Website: lowes
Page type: cart
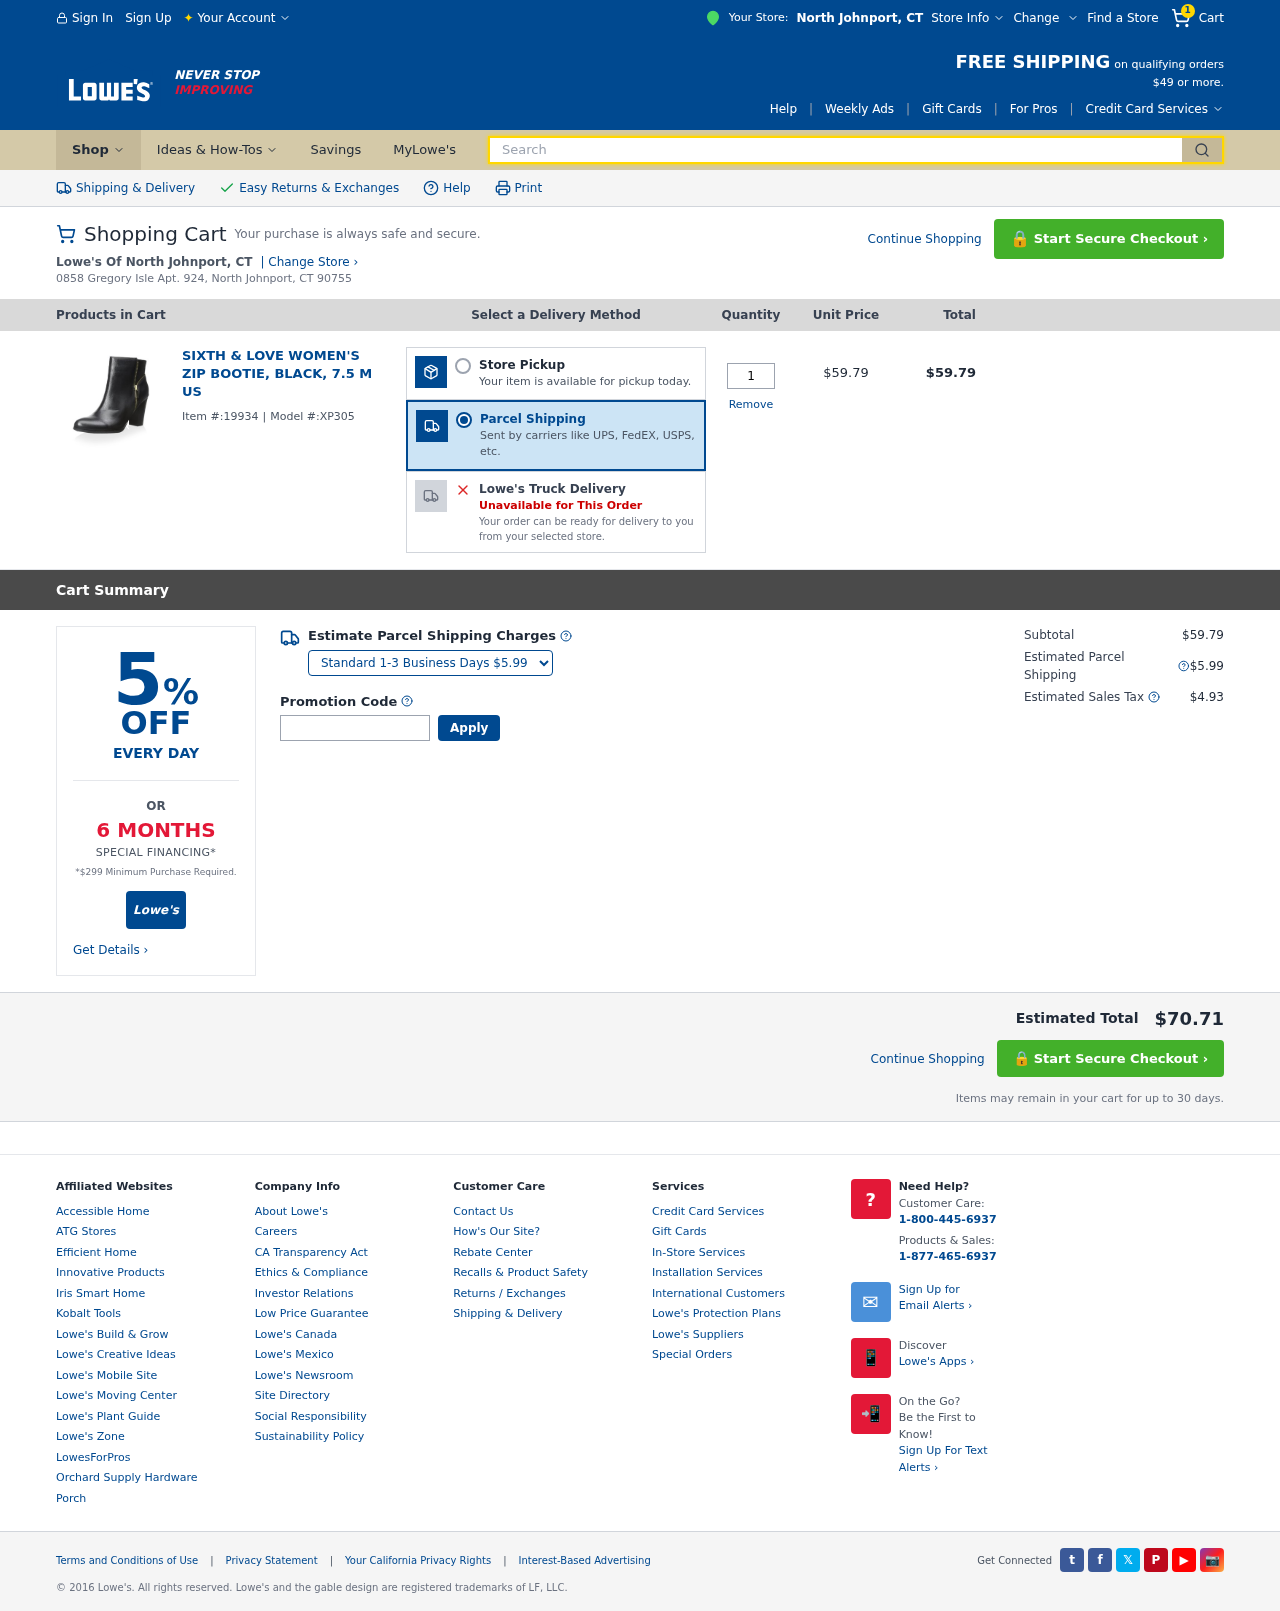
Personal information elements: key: PII_CITY
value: North Johnport
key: PII_STATE_ABBR
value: CT
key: PII_STREET
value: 0858 Gregory Isle Apt. 924
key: PII_CITY_STATE_ZIP
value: North Johnport, CT 90755
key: PII_PROMO_CODE
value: VOQN24
Product elements: key: PRODUCT1_NAME
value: Sixth & Love Women's Zip Bootie, Black, 7.5 M US
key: PRODUCT1_PRICE
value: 59.79
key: PRODUCT1_QUANTITY
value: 1
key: PRODUCT1_ITEM_ID
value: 19934
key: PRODUCT1_MODEL_ID
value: XP305
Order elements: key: ORDER_NUM_ITEMS
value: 1
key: ORDER_ITEM_TOTAL
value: $59.79
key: ORDER_SUBTOTAL
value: $59.79
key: ORDER_SHIPPING_COST
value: $5.99
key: ORDER_TAX
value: $4.93
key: ORDER_TOTAL
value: $70.71
Search elements: key: HEADER_SEARCH
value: Search